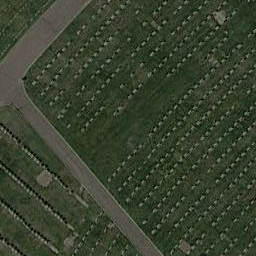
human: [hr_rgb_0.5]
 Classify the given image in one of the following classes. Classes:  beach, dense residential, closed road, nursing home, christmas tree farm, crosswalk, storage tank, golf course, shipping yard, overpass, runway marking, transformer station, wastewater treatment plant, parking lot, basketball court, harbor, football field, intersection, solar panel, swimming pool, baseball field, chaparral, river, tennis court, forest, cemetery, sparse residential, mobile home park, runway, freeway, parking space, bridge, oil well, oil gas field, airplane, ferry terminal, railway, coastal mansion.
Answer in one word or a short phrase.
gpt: cemetery